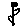
Label: flower